Question: I heard SO people like diagrams so I took the time to draw one :D
I need to design an activity that roughly looks like the following:

The map is just an image file of city, terrain etc. Users are able to enter values inside the x-coord and y-coord textbox and when both of them have been entered, a triangular icon (also an image file) will appear on top of the map with respect to the coordinates on the map. The min,max of coordinates are fixed as 0,0 to 10000,10000 for all maps. Users can click the triangular icon (button) and it just takes them to another activity.
What is a sensible approach of designing something as above?
As far as I'm concerned, there are several things I need to take into consideration:
1)Mapping the coordinates with respect to the screen size. An obvious workaround for this is to use absolutelayout and use pixels for positioning the triangular icon, but this solution is terrible for obvious reasons.
2)Laying a button on top of the map (image file). After playing around with bunch of layouts, I couldn't figure out how to do this via Java.
I'm just looking for a really simple guidance, just to get myself going in the right direction.
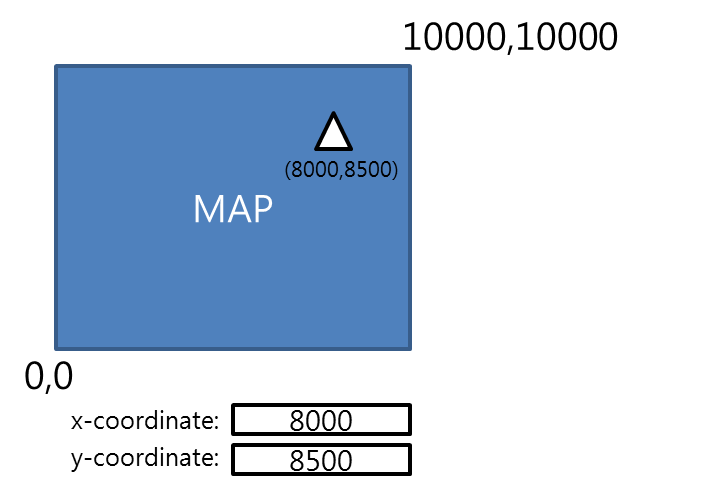
Answer: I would use a SurfaceView. You can draw anything in the onDraw method. Youll get a Canvas object to draw on so it shouldn't be difficult to transform your coordinates and do what you want.
take a look at this tutorial:
<URL>